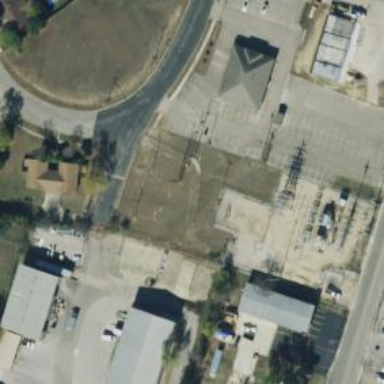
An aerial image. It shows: Distribution level power substation enclosed by fence.